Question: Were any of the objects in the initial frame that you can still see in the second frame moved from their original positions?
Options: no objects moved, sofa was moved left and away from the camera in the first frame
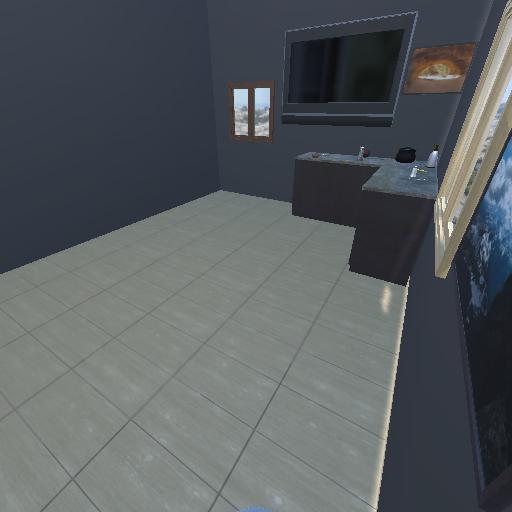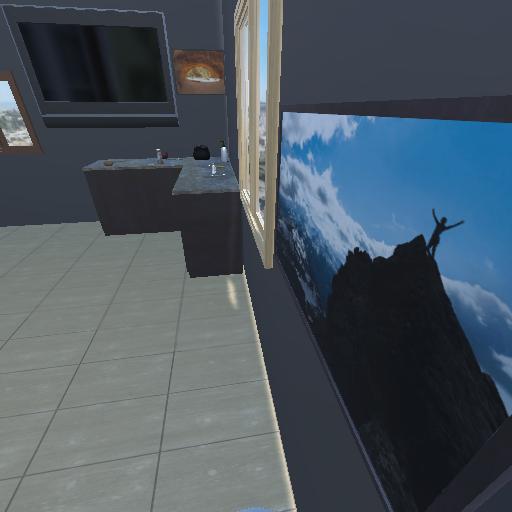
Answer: no objects moved